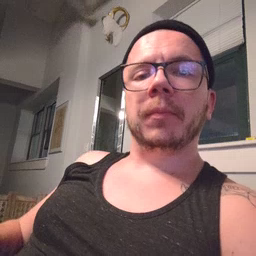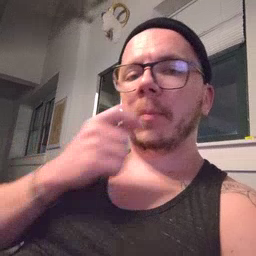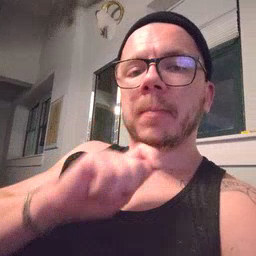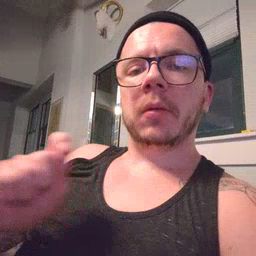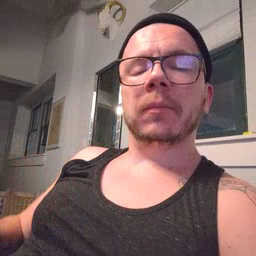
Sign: pencil